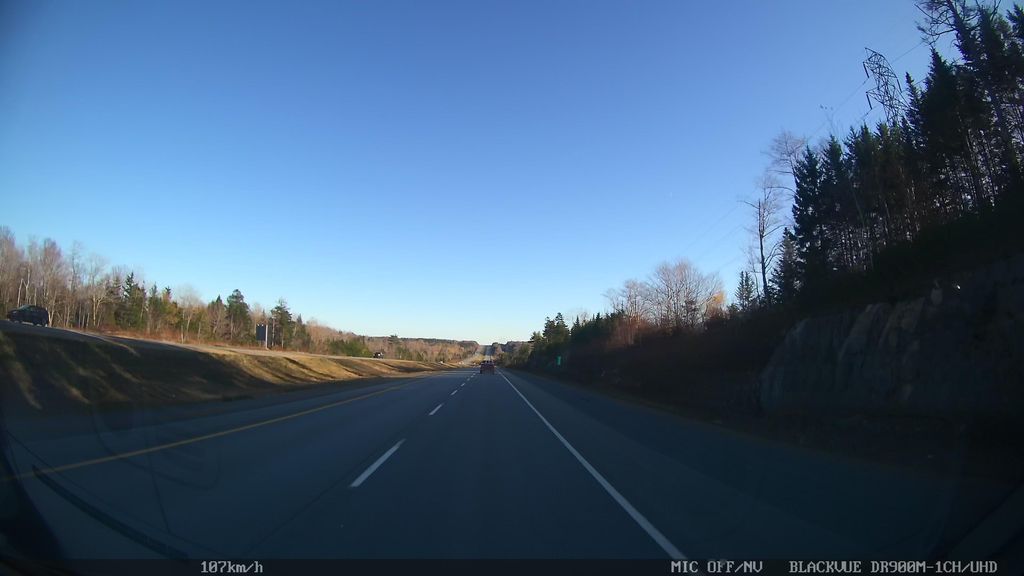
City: halifax